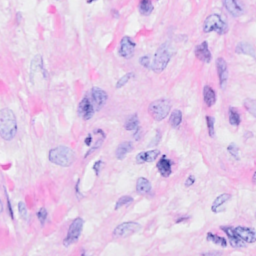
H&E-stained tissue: Breast